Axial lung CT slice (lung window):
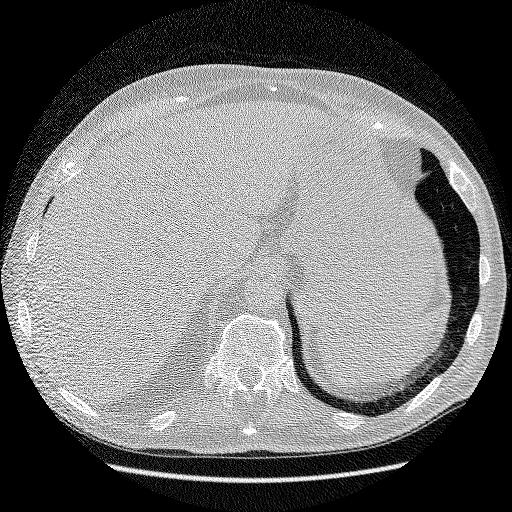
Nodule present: no